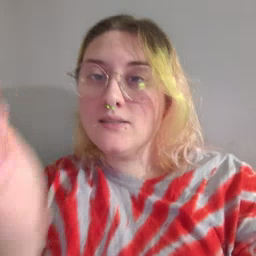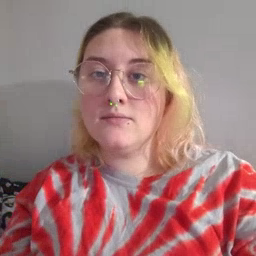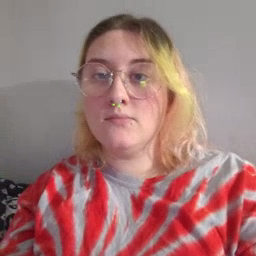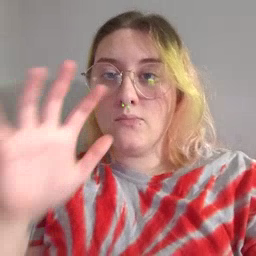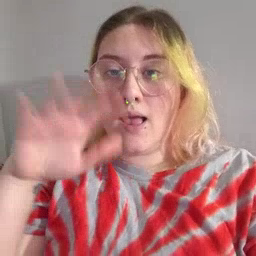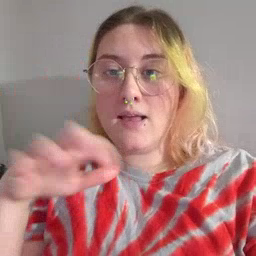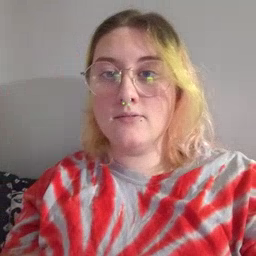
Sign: rain